Question: I'm having difficulties querying all documents inside a subcollection in my Firestore database. (I am using Node.js)
My goal is to get all the data from every document inside the subcollection named 'favorites'
My database structure looks like this.

I looked at the documentation at <URL> but without any result how to solve the problem.
'''
exports.getAllFavoritePodcasts = (req, res) => {
db.collection('users')
.doc(req.user.userId)
.collection('favorites')
.then(snapshot => {
snapshot.forEach(doc => {
console.log(doc.id, '=>', doc.data());
});
})
.catch(err => {
console.log('Error getting documents', err);
});
}
'''
But I get 'TypeError: db.collection(...).doc(...).collection(...).then is not a function'
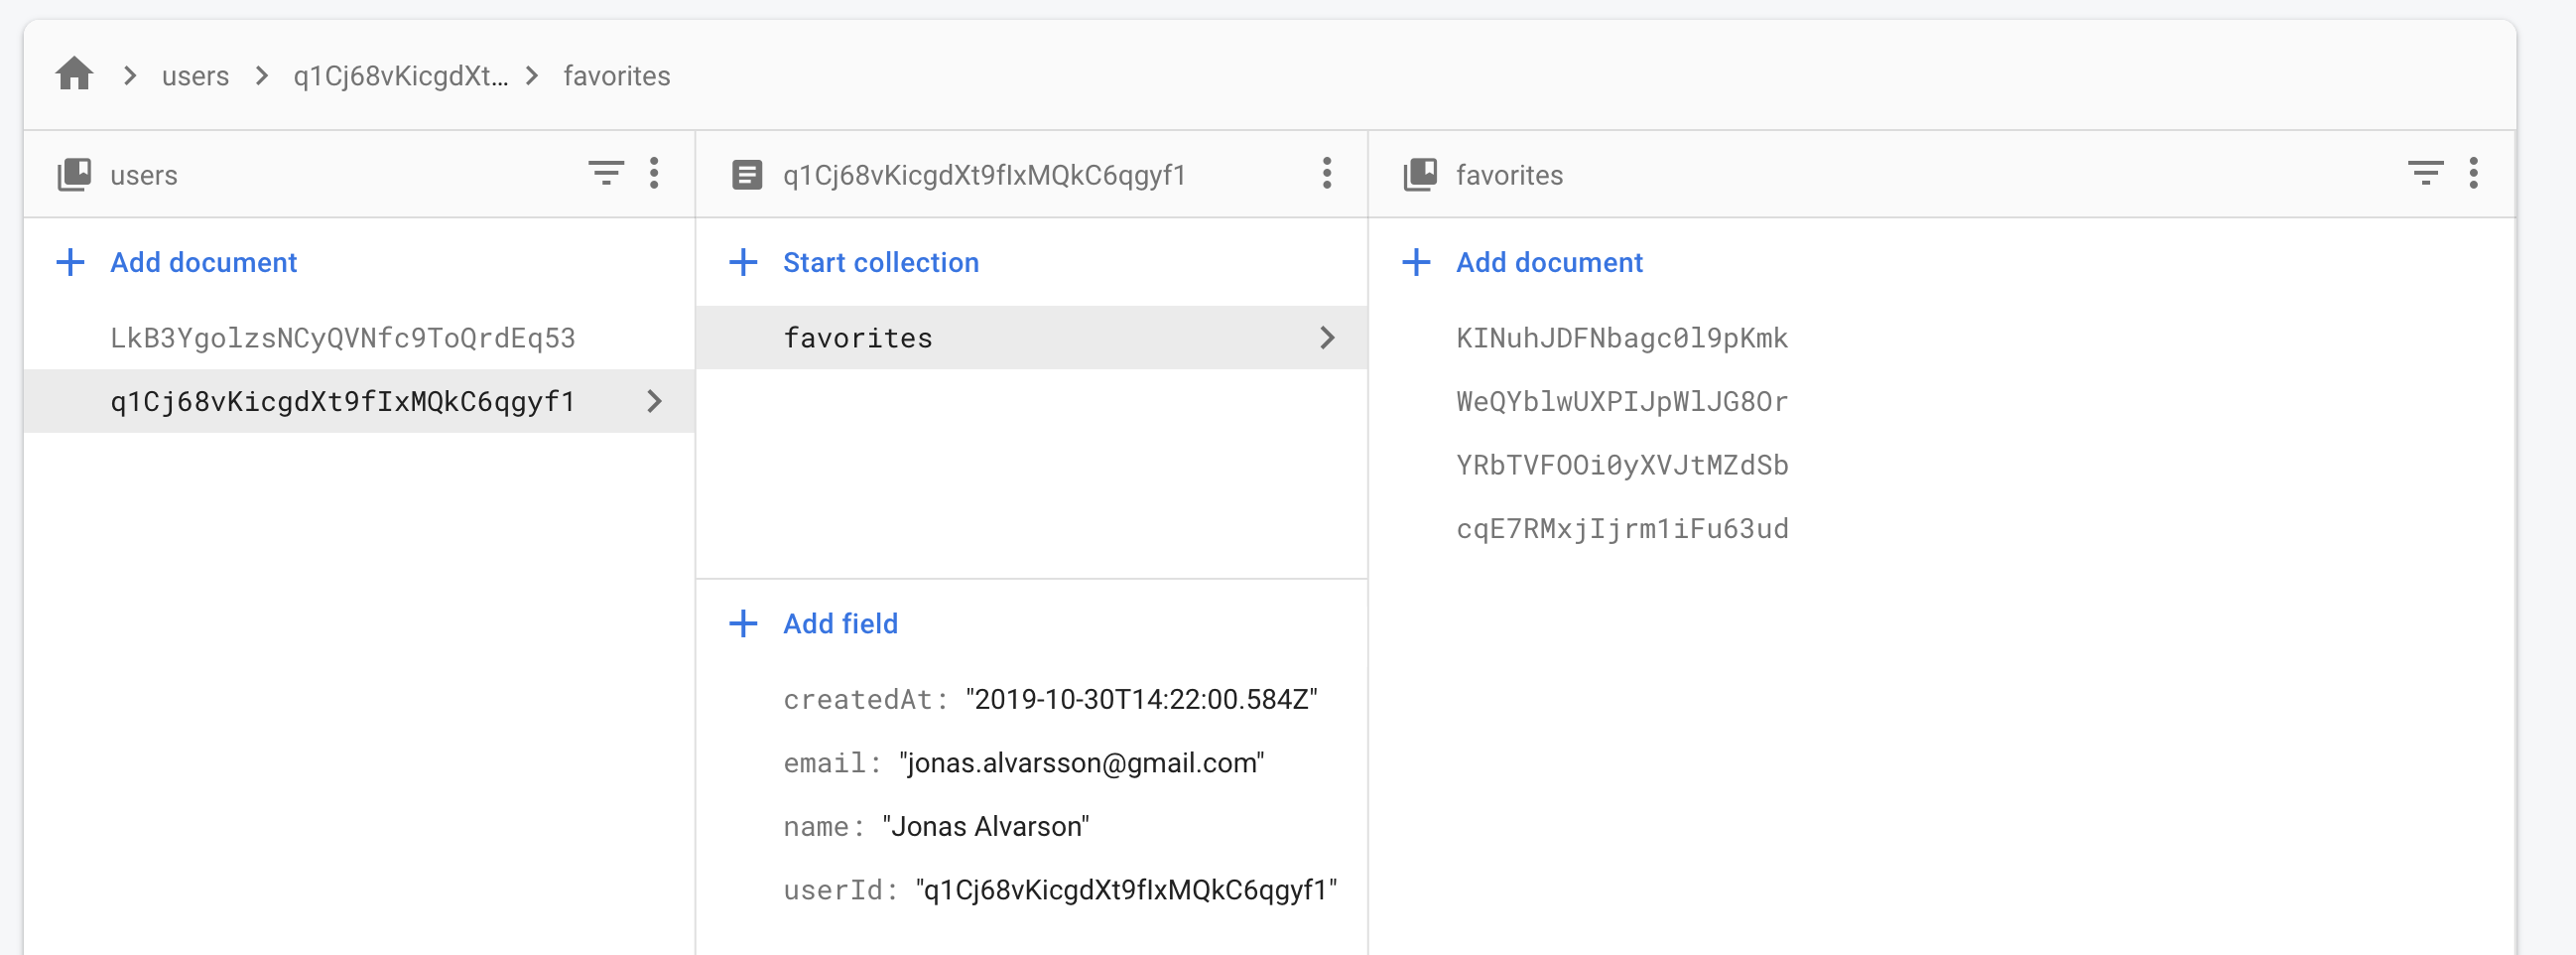
Answer: To summarize, method has to be called to retrieve the results. It can also be found in this <URL> of getting all documents in a collection, in the Cloud Firebase article you have mentioned.